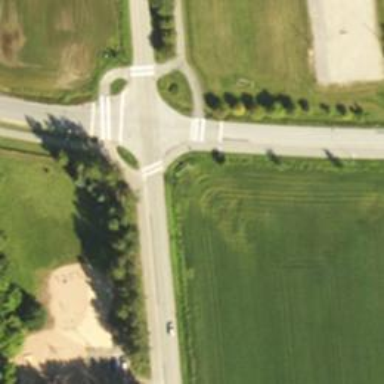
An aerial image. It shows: Marked crossing on the road.